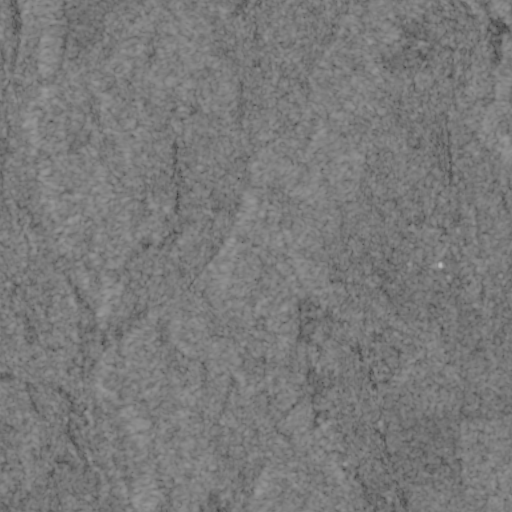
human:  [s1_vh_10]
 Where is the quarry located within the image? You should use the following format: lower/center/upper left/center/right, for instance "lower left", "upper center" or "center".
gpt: The quarry is located in the upper right of the image.
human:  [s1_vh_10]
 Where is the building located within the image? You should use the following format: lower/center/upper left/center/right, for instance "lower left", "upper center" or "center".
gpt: There is no building in the image.

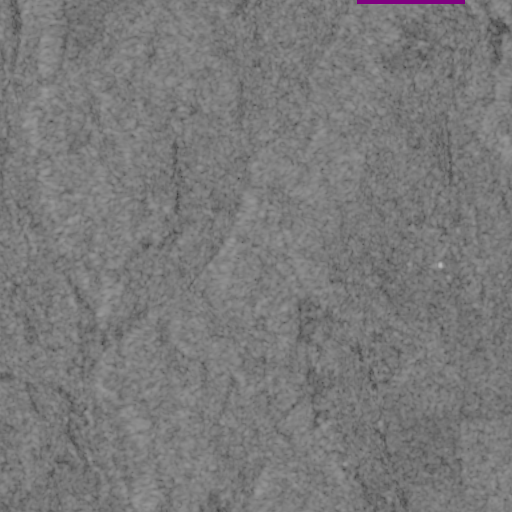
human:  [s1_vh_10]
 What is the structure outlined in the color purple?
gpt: The structure outlined in purple is a quarry.
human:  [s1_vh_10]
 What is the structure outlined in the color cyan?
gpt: There is no cyan outline.